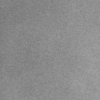
Label: dusty